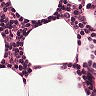
Metastatic tissue present: no